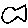
Label: fish